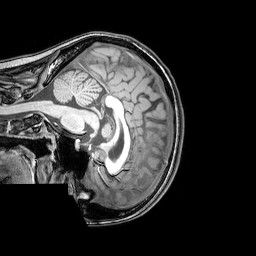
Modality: T1w
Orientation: sagittal
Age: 20
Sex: female
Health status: healthy
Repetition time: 0.081 s
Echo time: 0.037 s